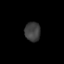
Tissue: lung
Cell type: Others
Senescence score: 0.2024
Nuclear area (px): 299
Mean DAPI intensity: 61.14